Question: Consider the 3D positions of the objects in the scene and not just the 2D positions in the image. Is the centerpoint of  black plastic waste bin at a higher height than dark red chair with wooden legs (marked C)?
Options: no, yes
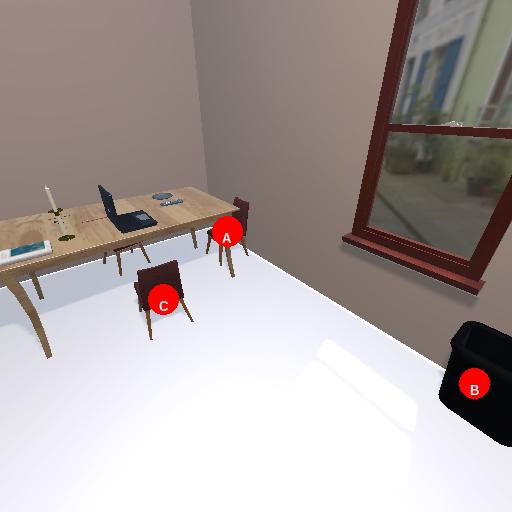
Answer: no